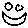
Label: smiley face